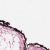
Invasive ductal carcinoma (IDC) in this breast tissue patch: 0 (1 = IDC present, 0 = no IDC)